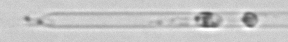
Label: Rhizosolenia